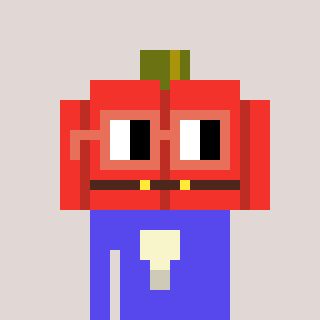
a pixel art character with square orange glasses, a pumpkin-shaped head and a computerblue-colored body on a warm background